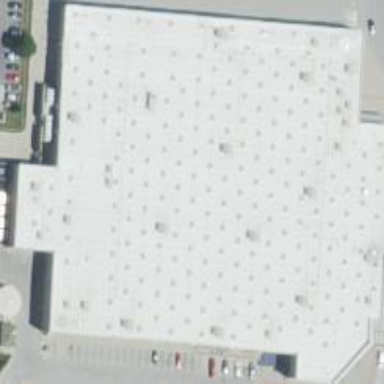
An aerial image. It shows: Wholesale shop housed in building.